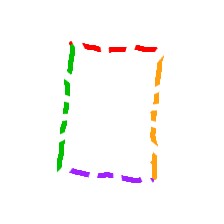
Shape: rectangle